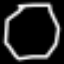
Label: octagon